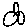
Label: circle